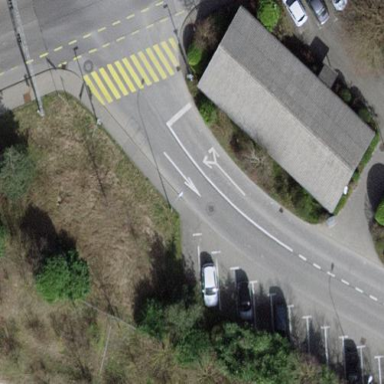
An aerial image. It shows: Parking area with surface.